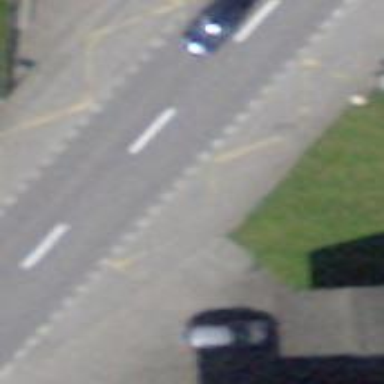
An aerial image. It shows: Public transport stop position.